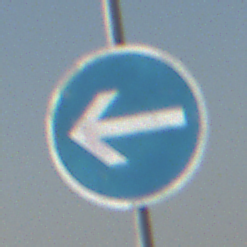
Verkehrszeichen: VorgeschriebeneFahrtrichtungHierLinks
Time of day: MorningAfternoon
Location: Outdoor (Special)
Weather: Clear
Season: NotSpecified
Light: Natural